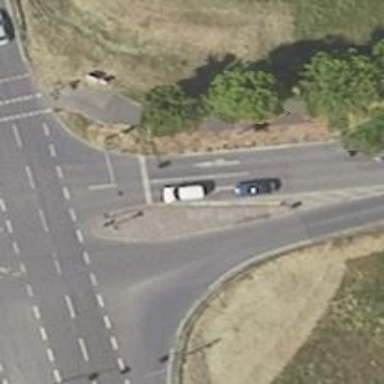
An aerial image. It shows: Tertiary road with asphalt surface.